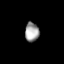
Tissue: lung
Cell type: T cells
Senescence score: 0.2381
Nuclear area (px): 265
Mean DAPI intensity: 158.434